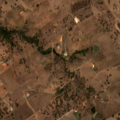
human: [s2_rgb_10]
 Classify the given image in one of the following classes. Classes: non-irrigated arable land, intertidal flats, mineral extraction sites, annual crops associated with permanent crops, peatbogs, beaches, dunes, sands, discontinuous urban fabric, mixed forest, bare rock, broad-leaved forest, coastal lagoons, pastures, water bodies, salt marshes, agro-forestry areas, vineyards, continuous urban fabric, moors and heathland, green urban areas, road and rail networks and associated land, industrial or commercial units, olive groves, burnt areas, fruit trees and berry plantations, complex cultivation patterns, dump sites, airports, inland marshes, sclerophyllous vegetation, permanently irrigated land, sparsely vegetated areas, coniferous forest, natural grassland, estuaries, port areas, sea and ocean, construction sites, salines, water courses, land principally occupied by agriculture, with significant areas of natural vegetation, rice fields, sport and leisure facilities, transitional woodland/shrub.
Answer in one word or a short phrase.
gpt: pastures, complex cultivation patterns, agro-forestry areas